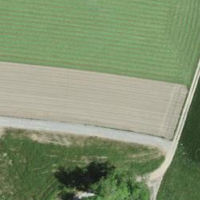
EUNIS habitat code: 52
Species observed at this site:
Aegopodium podagraria